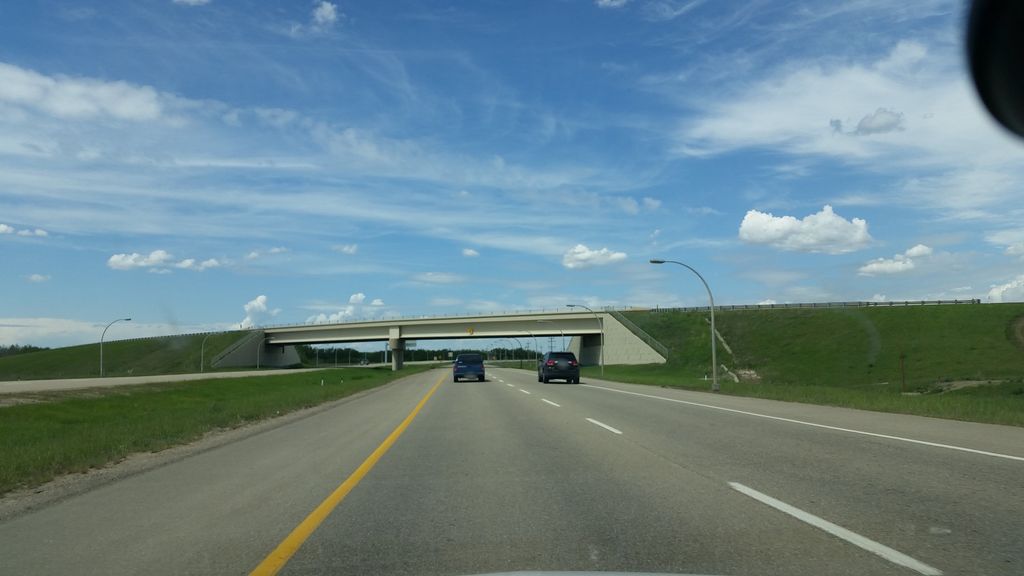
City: edmonton